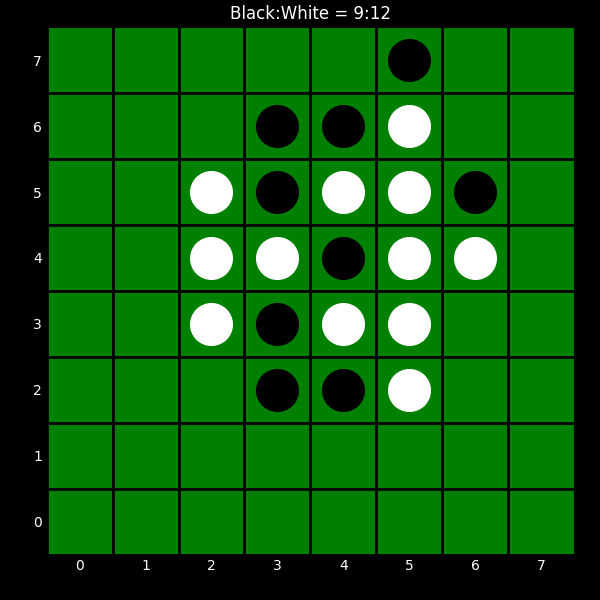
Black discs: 9
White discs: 12